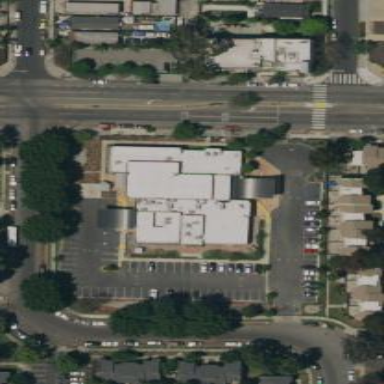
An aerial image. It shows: Building.